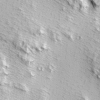
Label: not_dusty